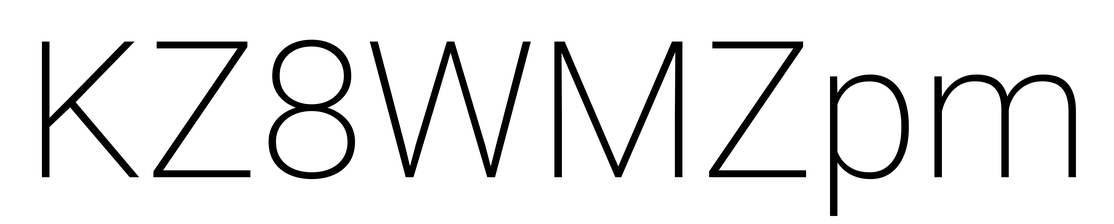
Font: Roboto_ExtraLight